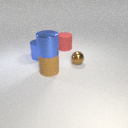
large blue metal cylinder in front of large red rubber cylinder